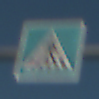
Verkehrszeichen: FussgaengerueberwegLinks
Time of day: MorningAfternoon
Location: Outdoor (Nature)
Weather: Clear
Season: NotSpecified
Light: Natural